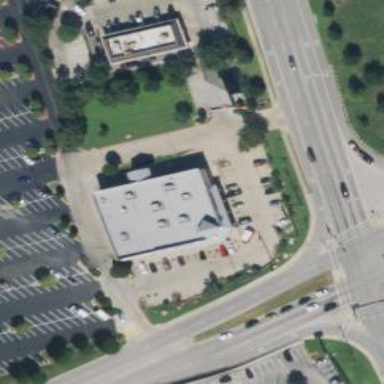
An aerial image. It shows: Pharmacy providing healthcare services.